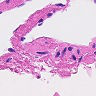
Metastatic tissue present: no